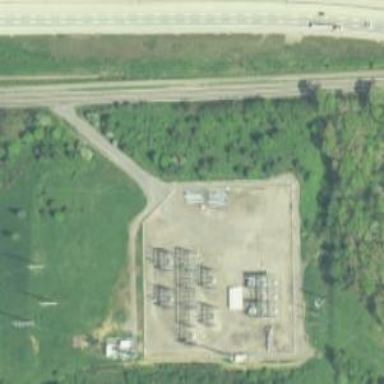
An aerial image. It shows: Substation with power facilities.